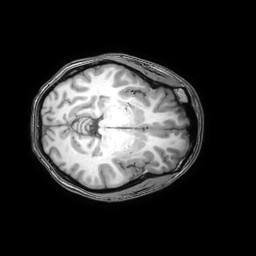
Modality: T1w
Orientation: axial
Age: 20
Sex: female
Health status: healthy
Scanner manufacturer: philips
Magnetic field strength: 3 T
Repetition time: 0.0079 s
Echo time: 0.0035 s